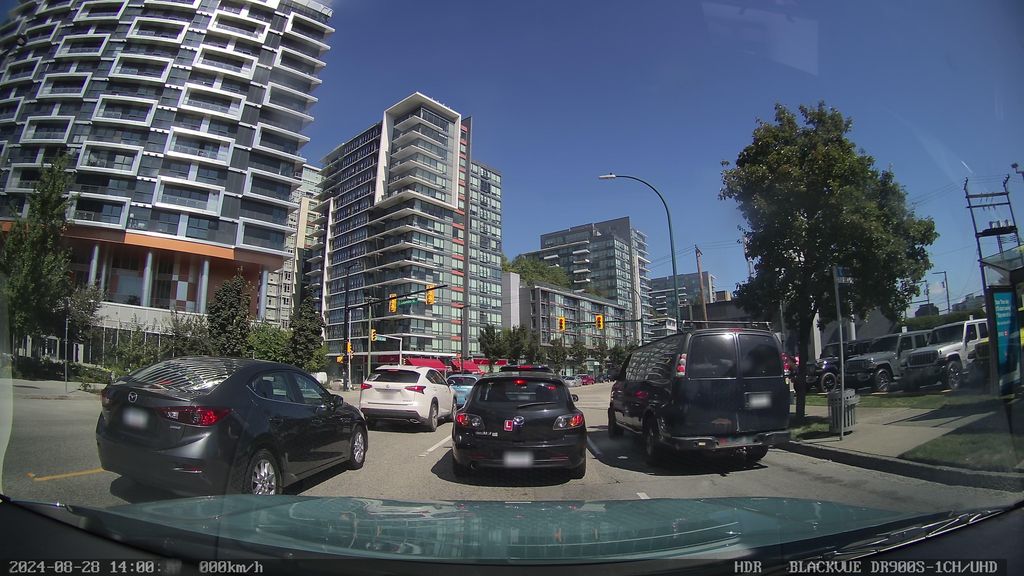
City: vancouver